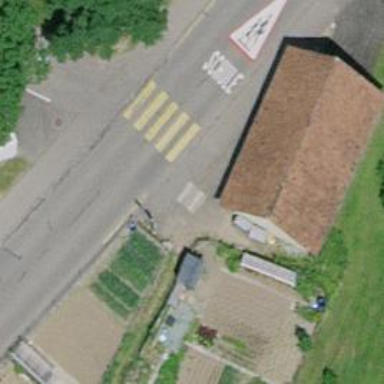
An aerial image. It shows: Uncontrolled zebra crossing on the road.